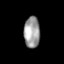
Tissue: skin
Cell type: Epithelial cells
Senescence score: 0.7613
Nuclear area (px): 491
Mean DAPI intensity: 156.487